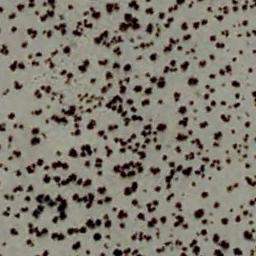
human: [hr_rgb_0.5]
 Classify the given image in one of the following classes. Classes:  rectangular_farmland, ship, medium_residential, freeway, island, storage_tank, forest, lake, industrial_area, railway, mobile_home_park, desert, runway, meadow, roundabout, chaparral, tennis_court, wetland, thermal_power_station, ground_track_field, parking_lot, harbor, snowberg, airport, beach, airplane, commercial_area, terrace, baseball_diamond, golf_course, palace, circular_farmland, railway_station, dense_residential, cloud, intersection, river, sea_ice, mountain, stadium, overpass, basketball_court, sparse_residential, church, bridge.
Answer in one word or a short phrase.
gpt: chaparral